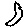
Label: moon